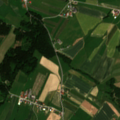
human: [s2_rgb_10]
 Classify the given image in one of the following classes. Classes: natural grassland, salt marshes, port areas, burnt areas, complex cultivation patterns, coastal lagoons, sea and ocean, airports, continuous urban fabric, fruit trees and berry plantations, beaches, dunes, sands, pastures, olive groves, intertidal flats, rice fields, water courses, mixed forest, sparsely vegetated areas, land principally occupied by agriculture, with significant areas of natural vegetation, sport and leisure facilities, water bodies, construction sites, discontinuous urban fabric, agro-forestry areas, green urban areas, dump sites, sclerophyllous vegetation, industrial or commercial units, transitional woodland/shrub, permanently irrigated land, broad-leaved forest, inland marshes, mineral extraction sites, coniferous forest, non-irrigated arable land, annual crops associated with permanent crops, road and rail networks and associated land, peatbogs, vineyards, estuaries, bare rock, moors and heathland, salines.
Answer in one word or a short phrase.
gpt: discontinuous urban fabric, non-irrigated arable land, pastures, complex cultivation patterns, land principally occupied by agriculture, with significant areas of natural vegetation, coniferous forest